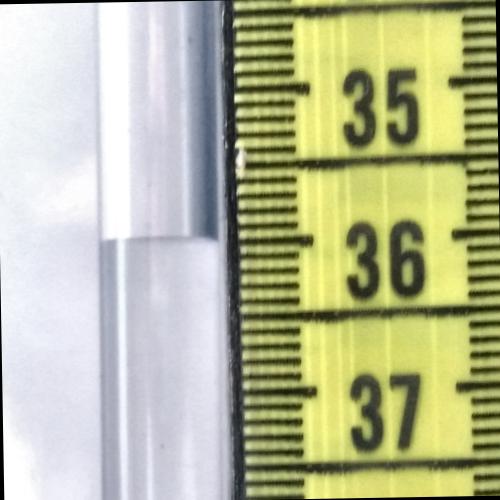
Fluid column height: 36.0 cm